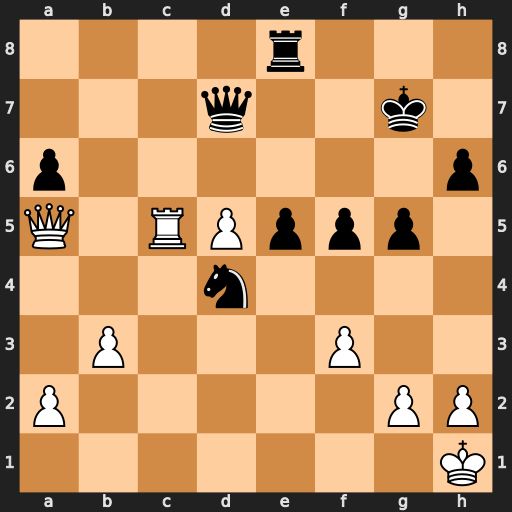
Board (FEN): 4r3/3q2k1/p6p/Q1RPppp1/3n4/1P3P2/P5PP/7K
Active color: w
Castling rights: -
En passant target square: -
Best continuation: Rc7 Re7 Rxd7